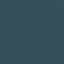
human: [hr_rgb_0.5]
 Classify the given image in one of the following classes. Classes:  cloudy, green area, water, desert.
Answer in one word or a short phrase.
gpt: water